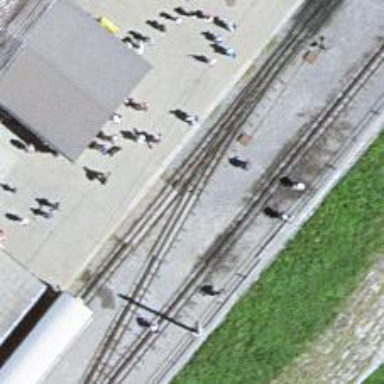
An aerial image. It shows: Narrow-gauge railway siding with electrified contact lines.